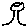
Label: tree